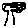
Label: tree